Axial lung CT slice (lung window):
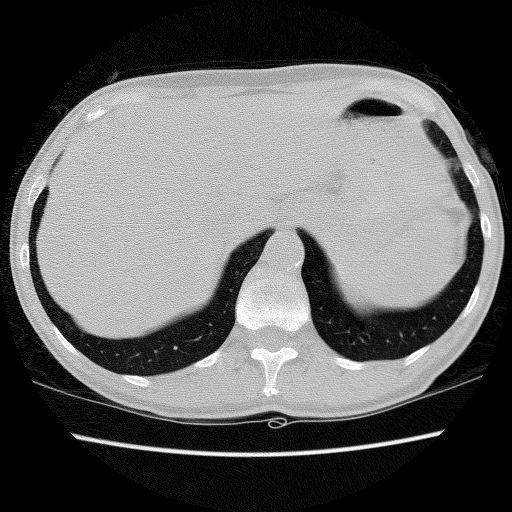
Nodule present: no